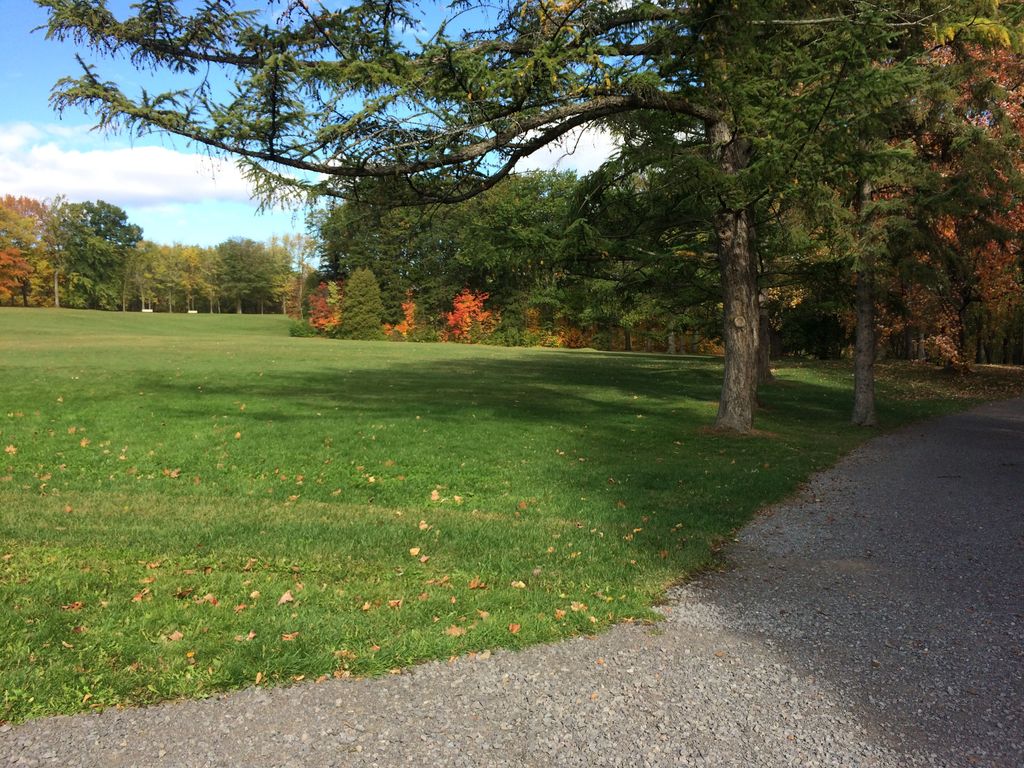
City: quebec_city